Interaction volume radius: 10 \u00c5
Interaction volume height: 25 \u00c5
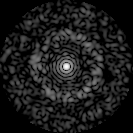
Disorder parameter: 0.8517